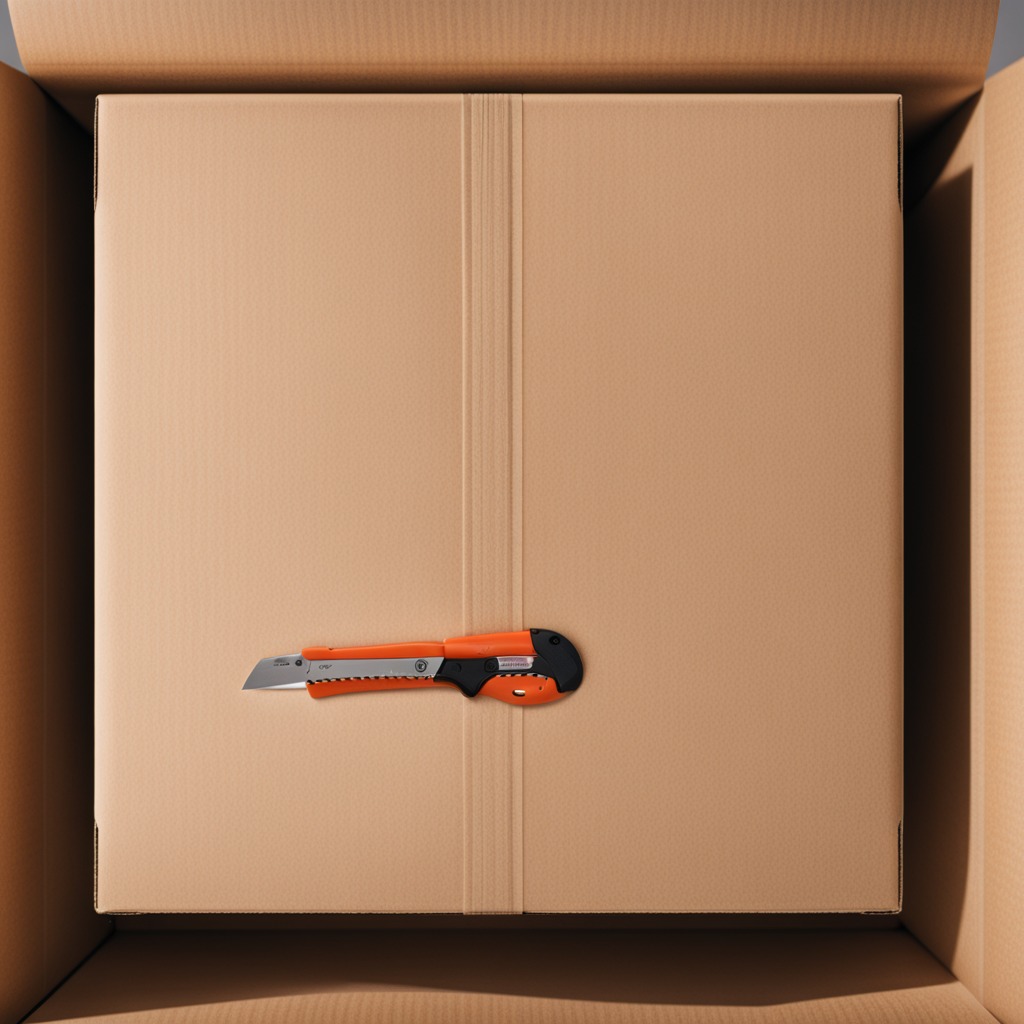
A utility knife lying on a clean dry cardboard box surface in an outdoor workshop during daytime bright natural light soft shadows slightly creased but